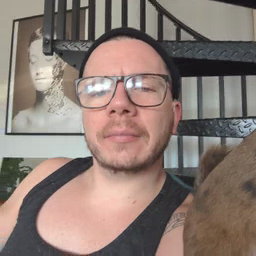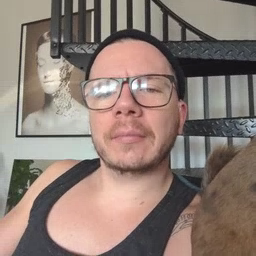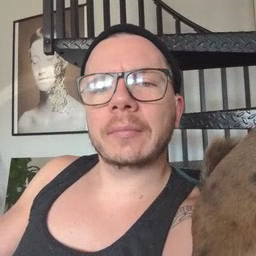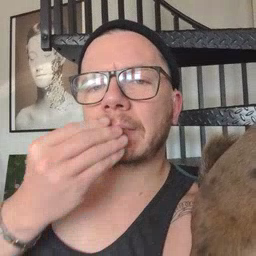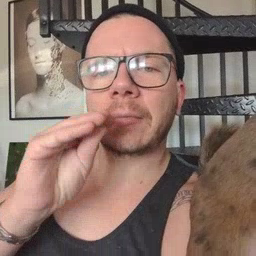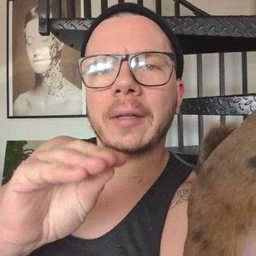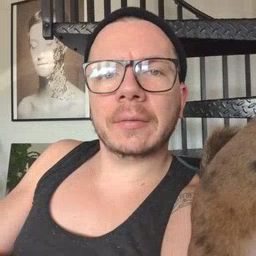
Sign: kiss